Aerial crown-view tile of a tropical tree (Barro Colorado Island, Panama), acquired 20250915:
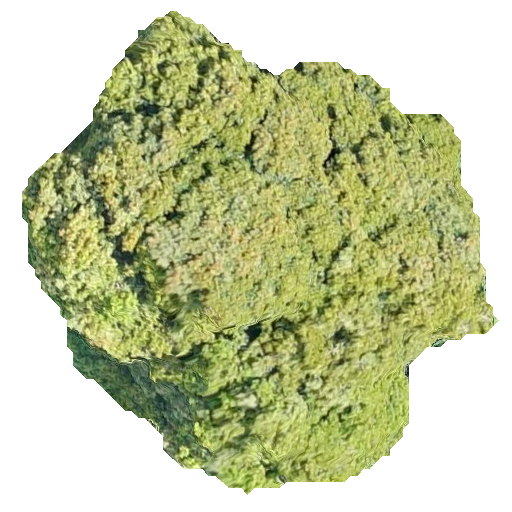
Species: Prioria copaifera
GBIF accepted scientific name: Prioria copaifera
Crown area: 217.505 m²